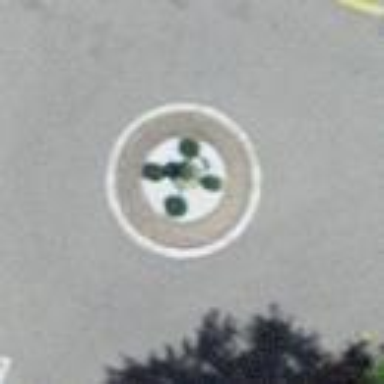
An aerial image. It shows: Residential road with roundabout.